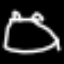
Label: frog